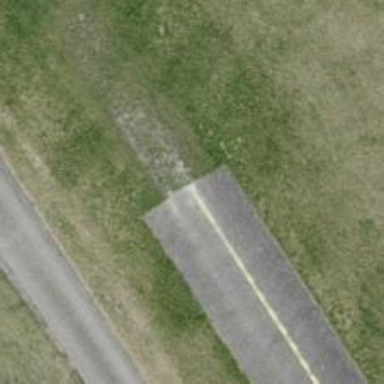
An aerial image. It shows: Taxiway at the airport covered with grass.